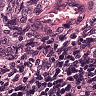
Metastatic tissue present: yes